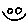
Label: smiley face